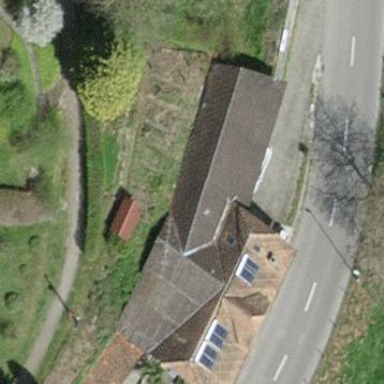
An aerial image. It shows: Farm building.